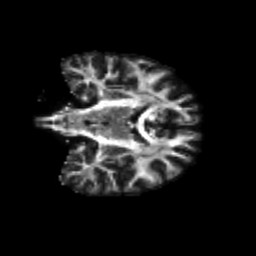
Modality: FA
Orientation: coronal
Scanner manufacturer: siemens
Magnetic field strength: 3 T
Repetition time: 4.16 s
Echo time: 0.0806 s